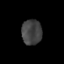
Tissue: prostate
Cell type: T cells
Senescence score: 0.3058
Nuclear area (px): 500
Mean DAPI intensity: 66.498